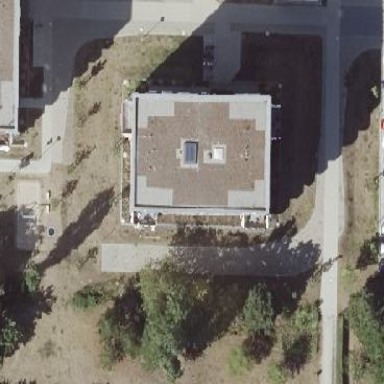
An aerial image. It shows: Flat-roofed apartment building.